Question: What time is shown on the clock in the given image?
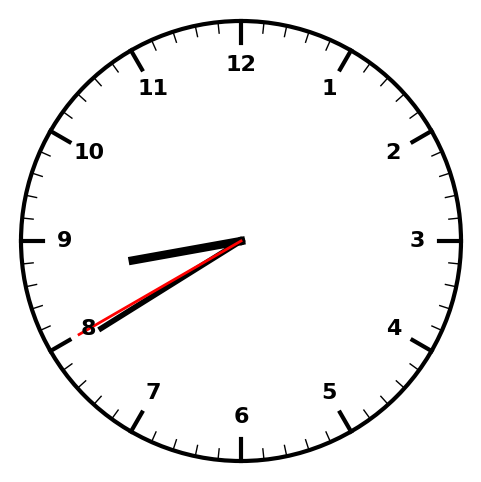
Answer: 08:39:40